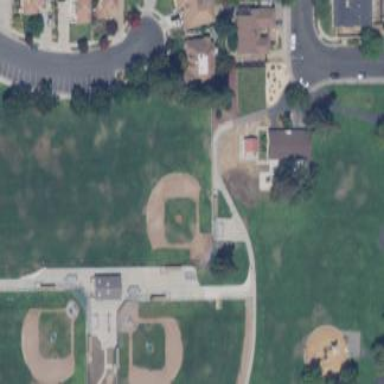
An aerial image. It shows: Baseball pitch for leisure land activities.